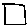
Label: square